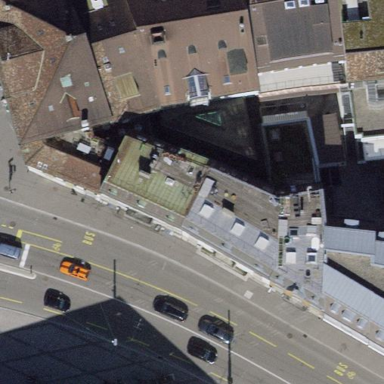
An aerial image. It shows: Apartments building with saltbox-shaped roof oriented along certain direction.